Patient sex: M
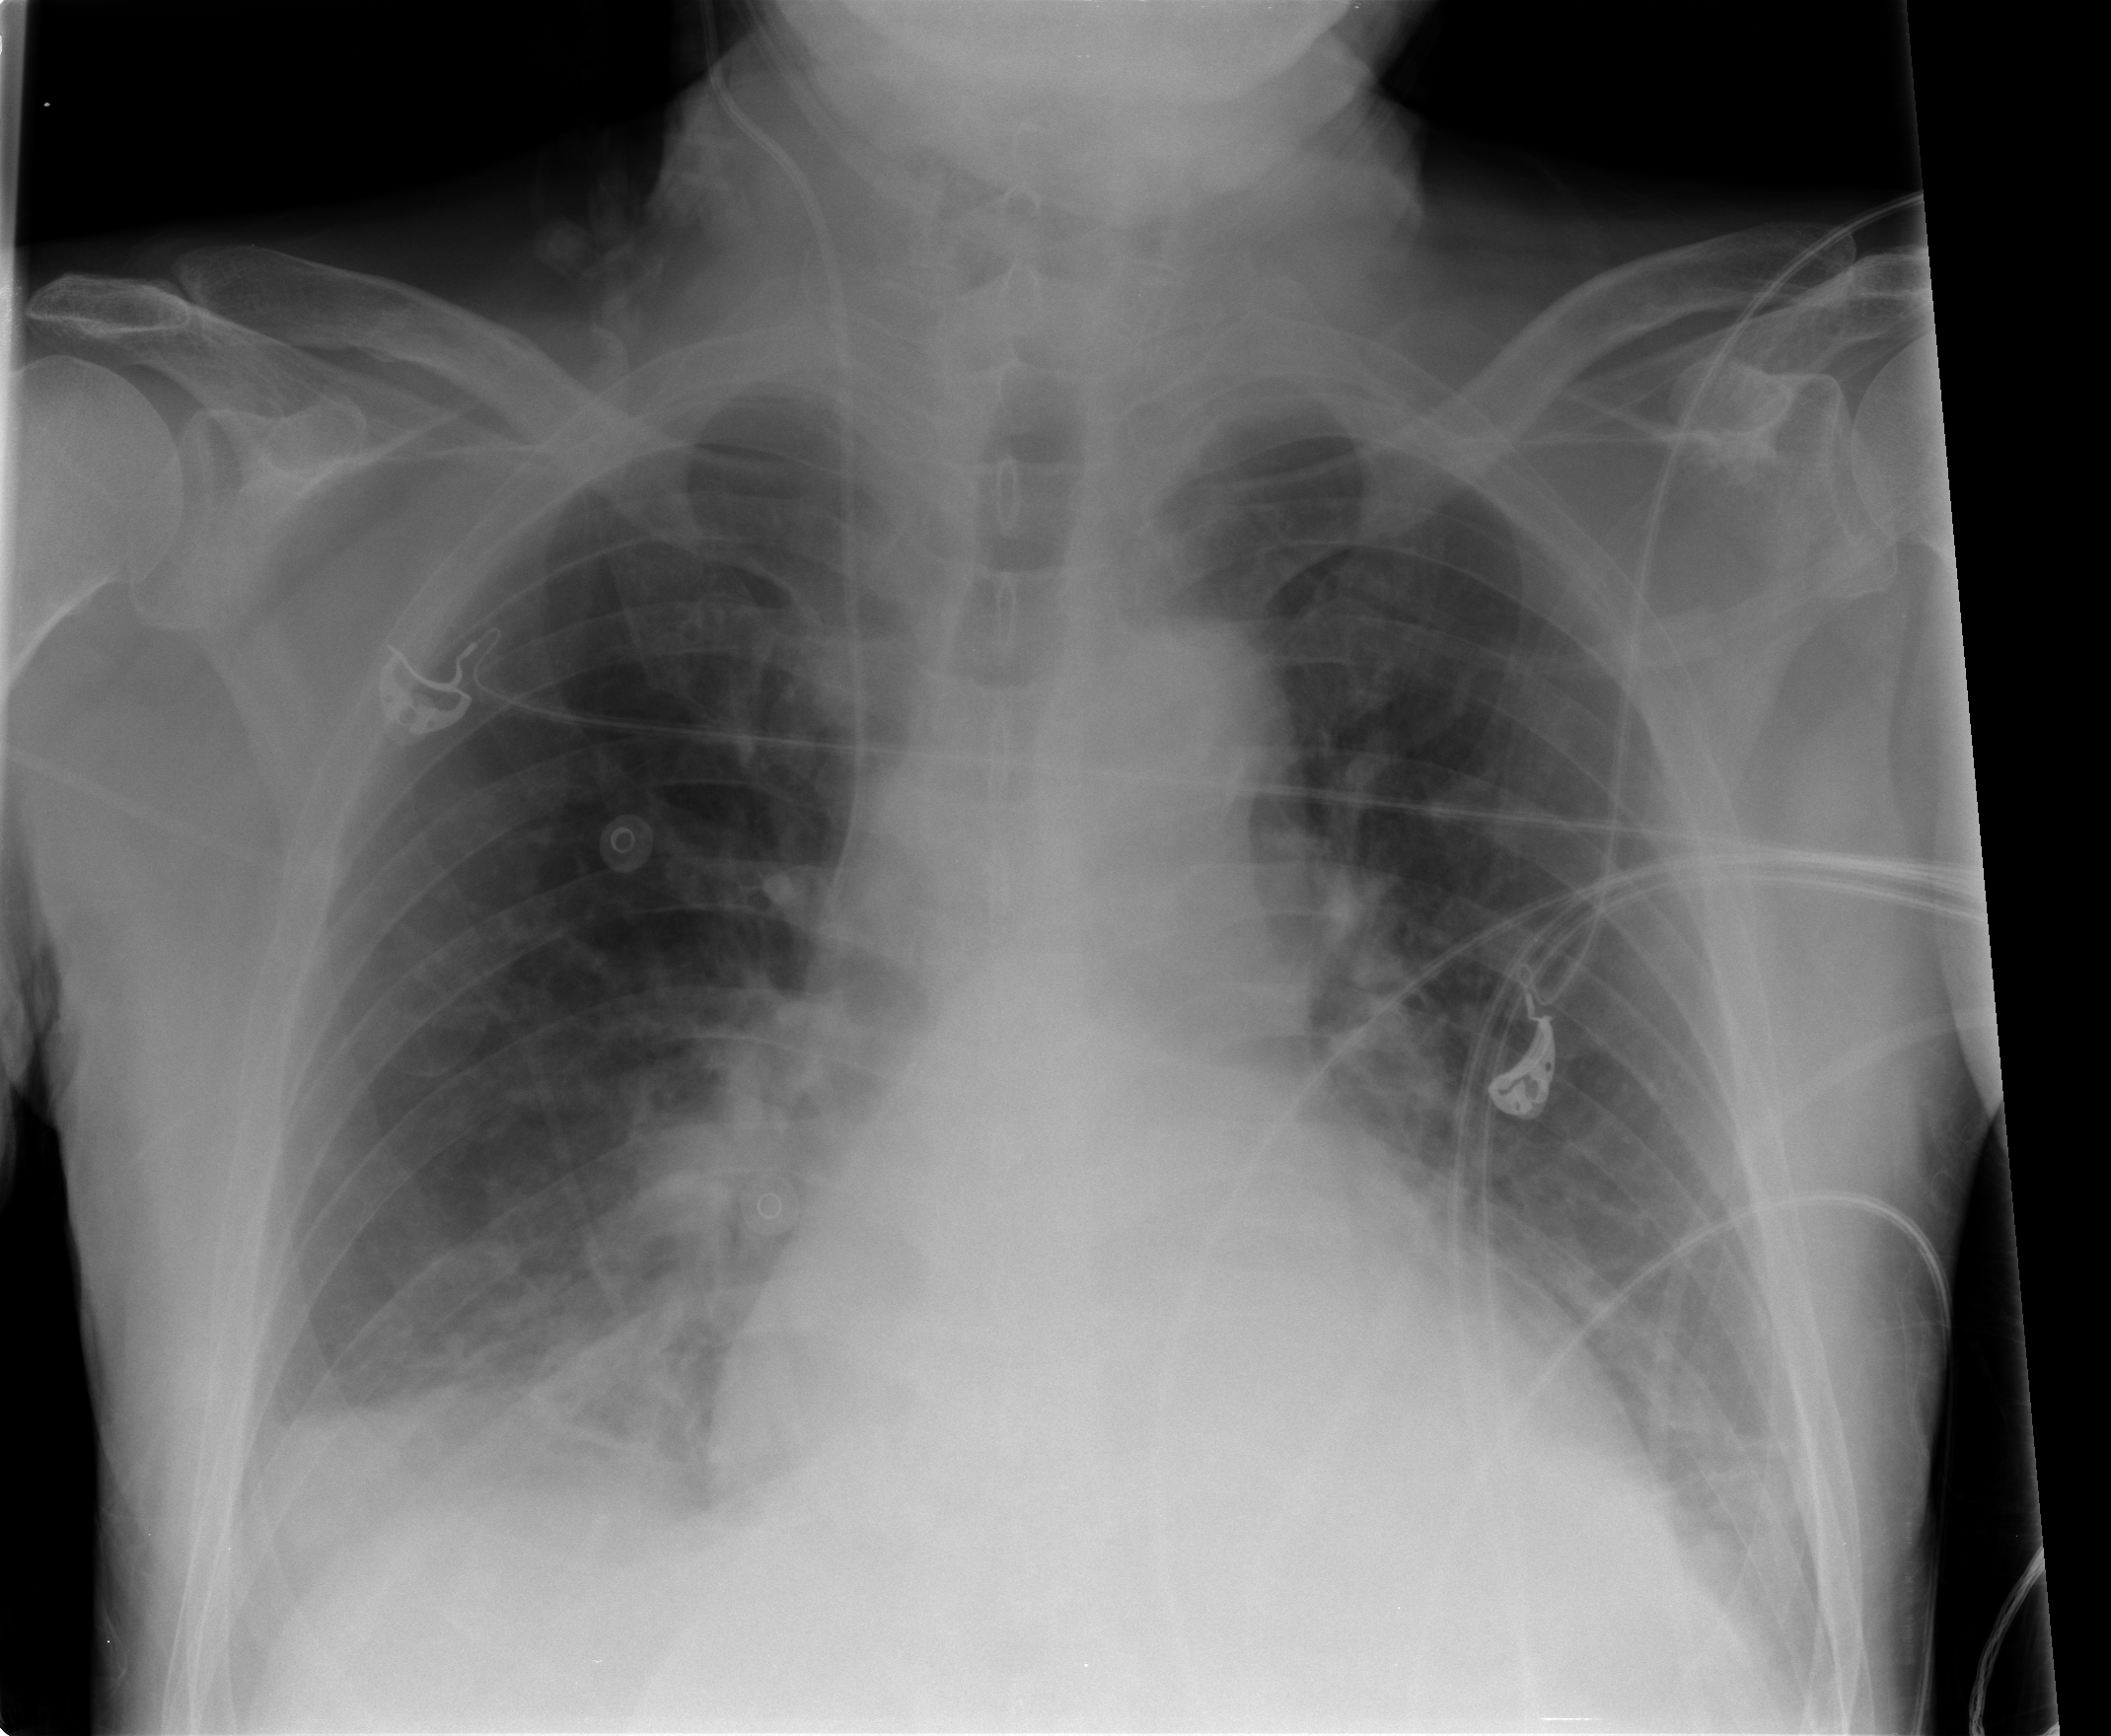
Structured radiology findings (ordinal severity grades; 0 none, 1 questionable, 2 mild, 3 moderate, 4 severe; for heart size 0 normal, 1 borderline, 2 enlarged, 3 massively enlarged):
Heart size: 2
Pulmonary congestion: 2
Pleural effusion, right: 2
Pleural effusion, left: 2
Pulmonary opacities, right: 2
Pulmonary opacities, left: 0
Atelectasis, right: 2
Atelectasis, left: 2